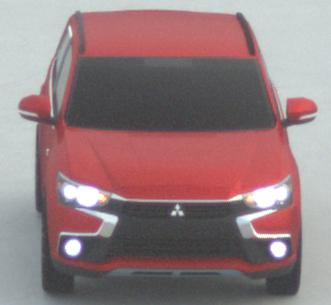
Make: Mitsubishi
Model: Outlander 2.0 Plug-In Hybrid
Detailed model: Outlander (III) Plug-In Hybrid
Model produced from: 2015/10
Model produced until: 2018/08
Doors: 5
Color: red
Road condition: dry road
Daytime: morning or afternoon
Contrast: low contrast